Interaction volume radius: 5 \u00c5
Interaction volume height: 25 \u00c5
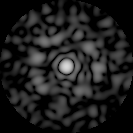
Disorder parameter: 0.8174